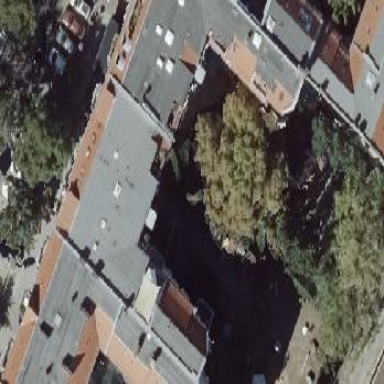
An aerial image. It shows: Residential building with double saltbox roof shape.